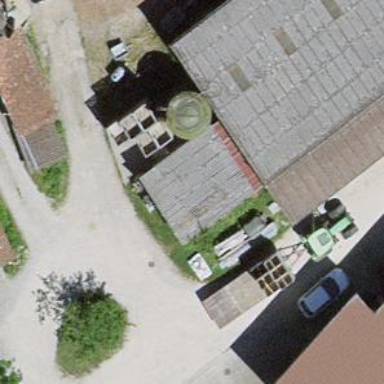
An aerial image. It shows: Garage.